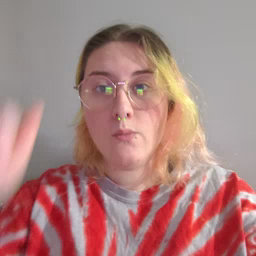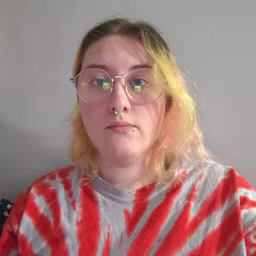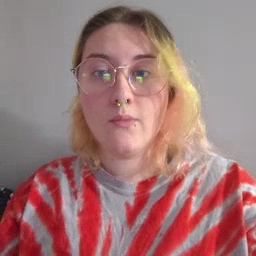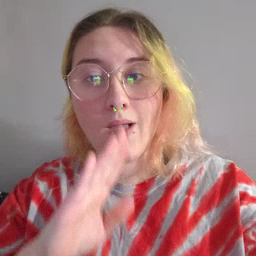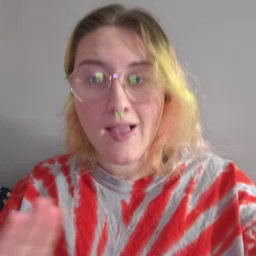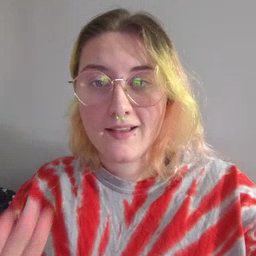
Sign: quiet